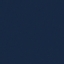
Land use / land cover: SeaLake